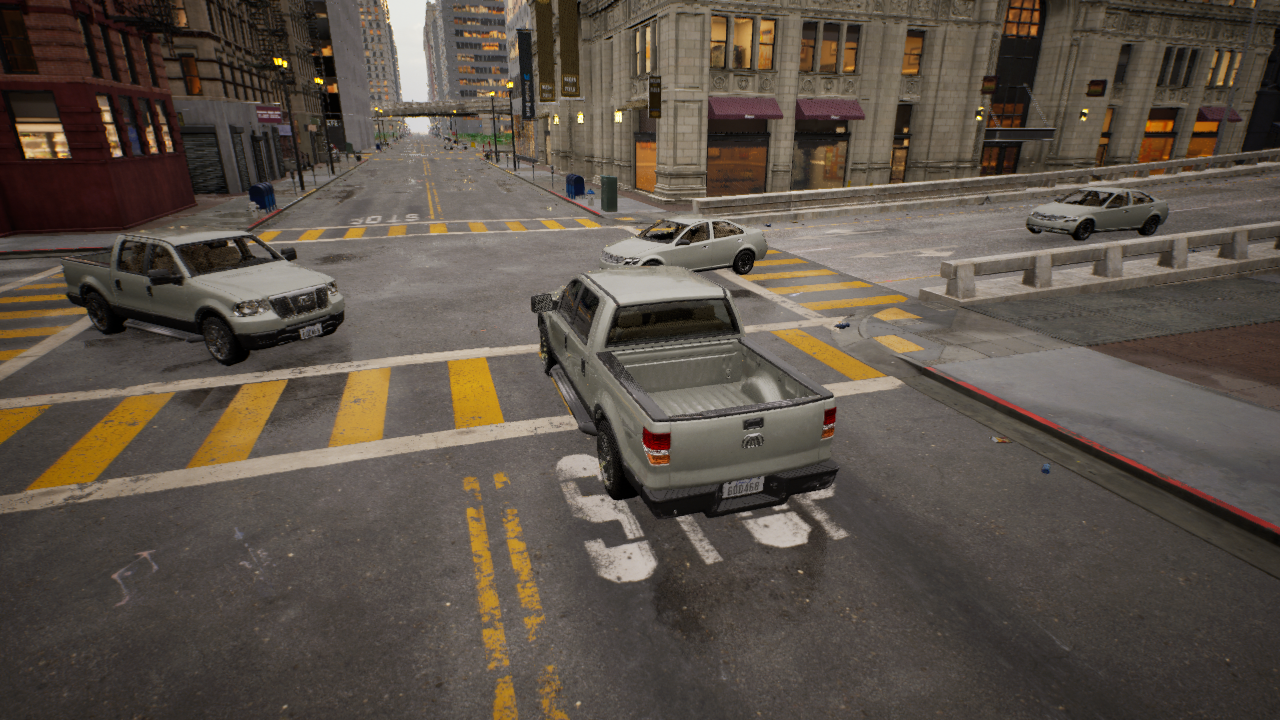
Venue: residential
Lighting: golden hour
Vehicle rig: pickup